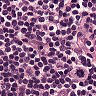
Metastatic tissue present: no